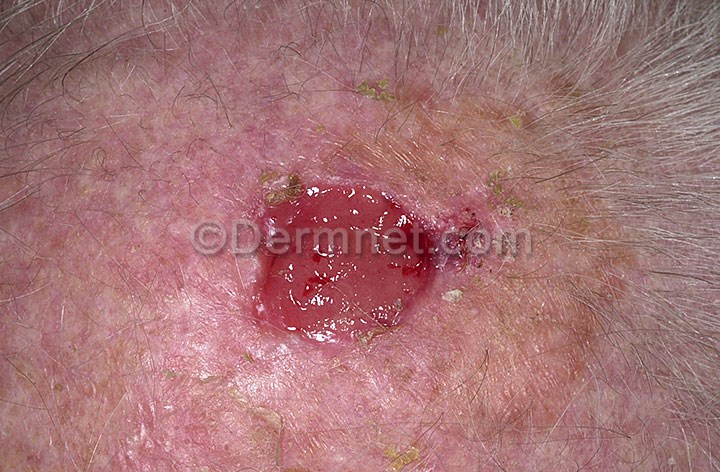
Disease: Actinic Keratosis Basal Cell Carcinoma and other Malignant Lesions